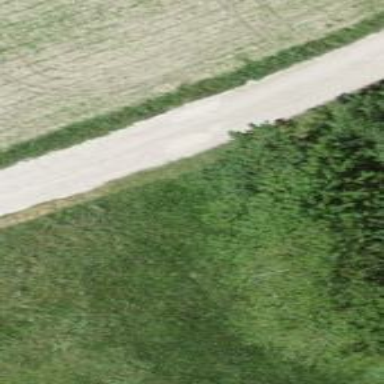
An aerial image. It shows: Gravel track with grade 2 tracktype.